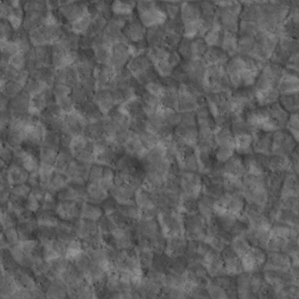
Label: non_frost